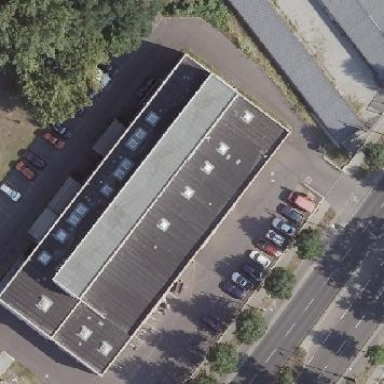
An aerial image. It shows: Retail building housing car repair shop.